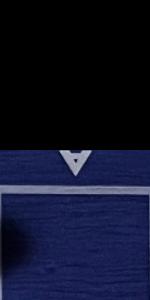
Label: Empty